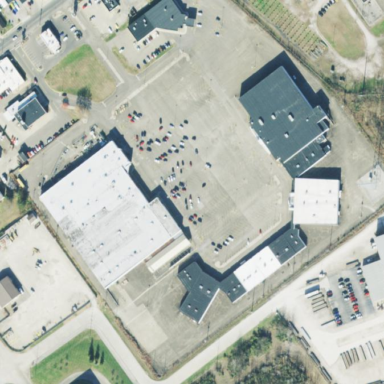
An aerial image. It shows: Retail area.